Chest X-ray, PA view. Patient: 43 years old, sex F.
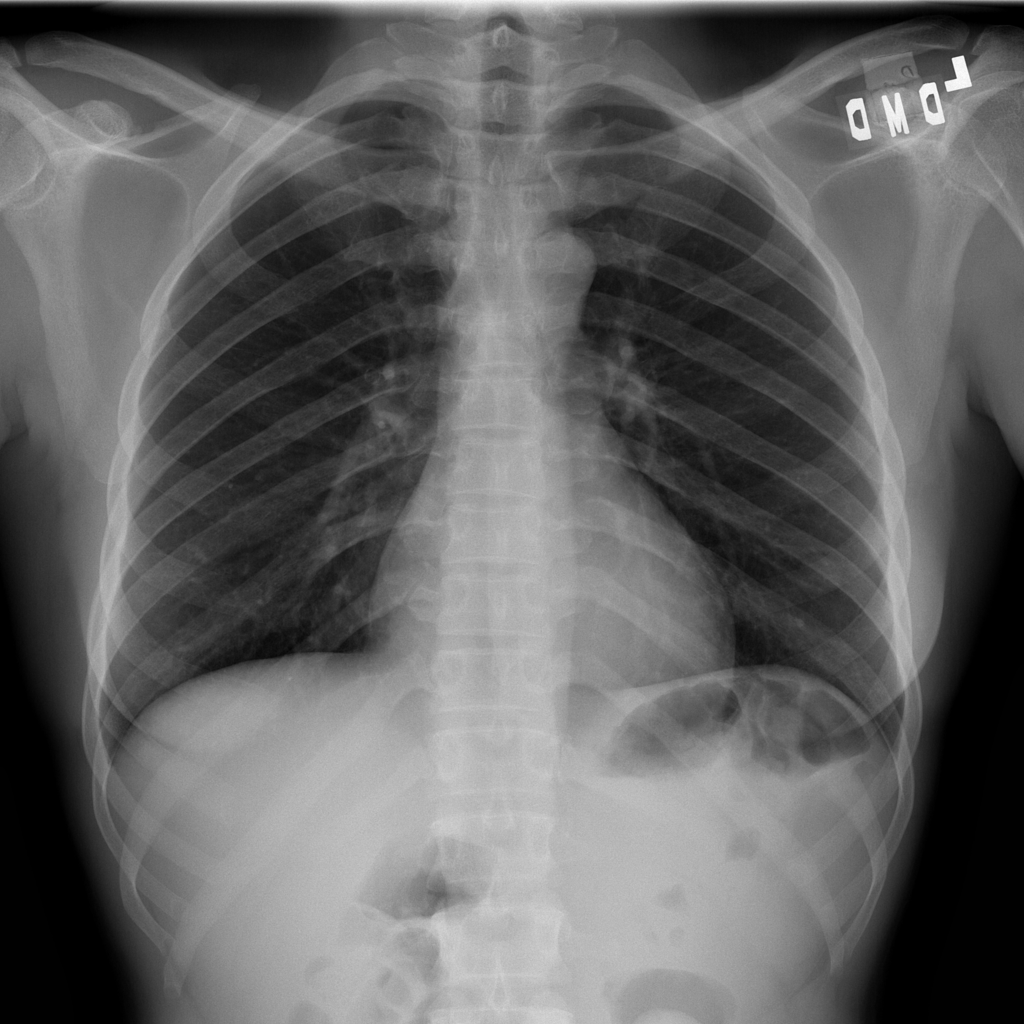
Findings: No Finding